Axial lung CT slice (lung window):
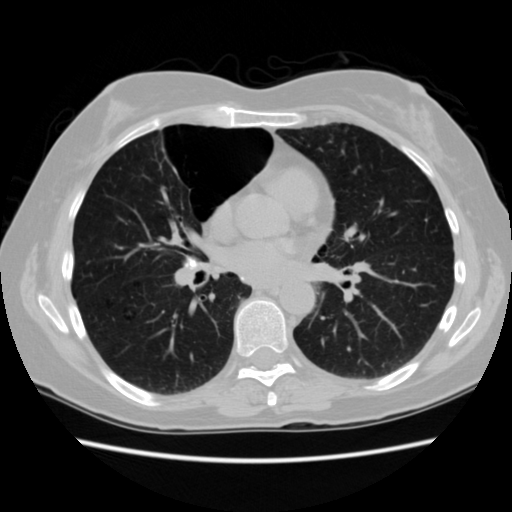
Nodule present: no